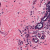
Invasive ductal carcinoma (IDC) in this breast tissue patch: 0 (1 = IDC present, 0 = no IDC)